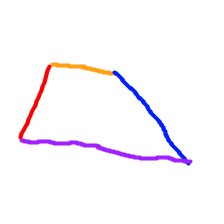
Shape: trapezoid